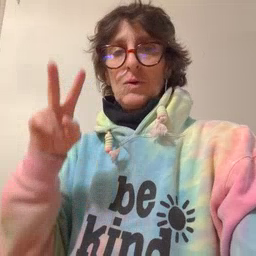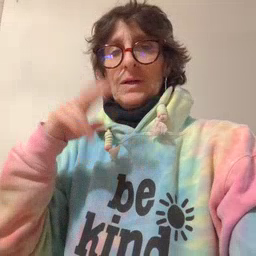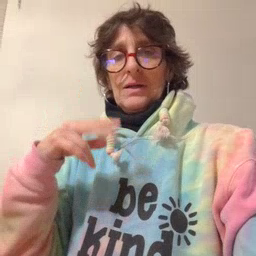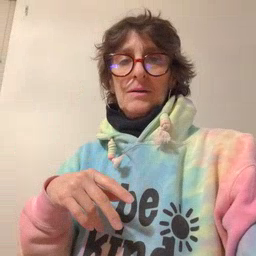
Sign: read